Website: home-depot
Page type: receipt
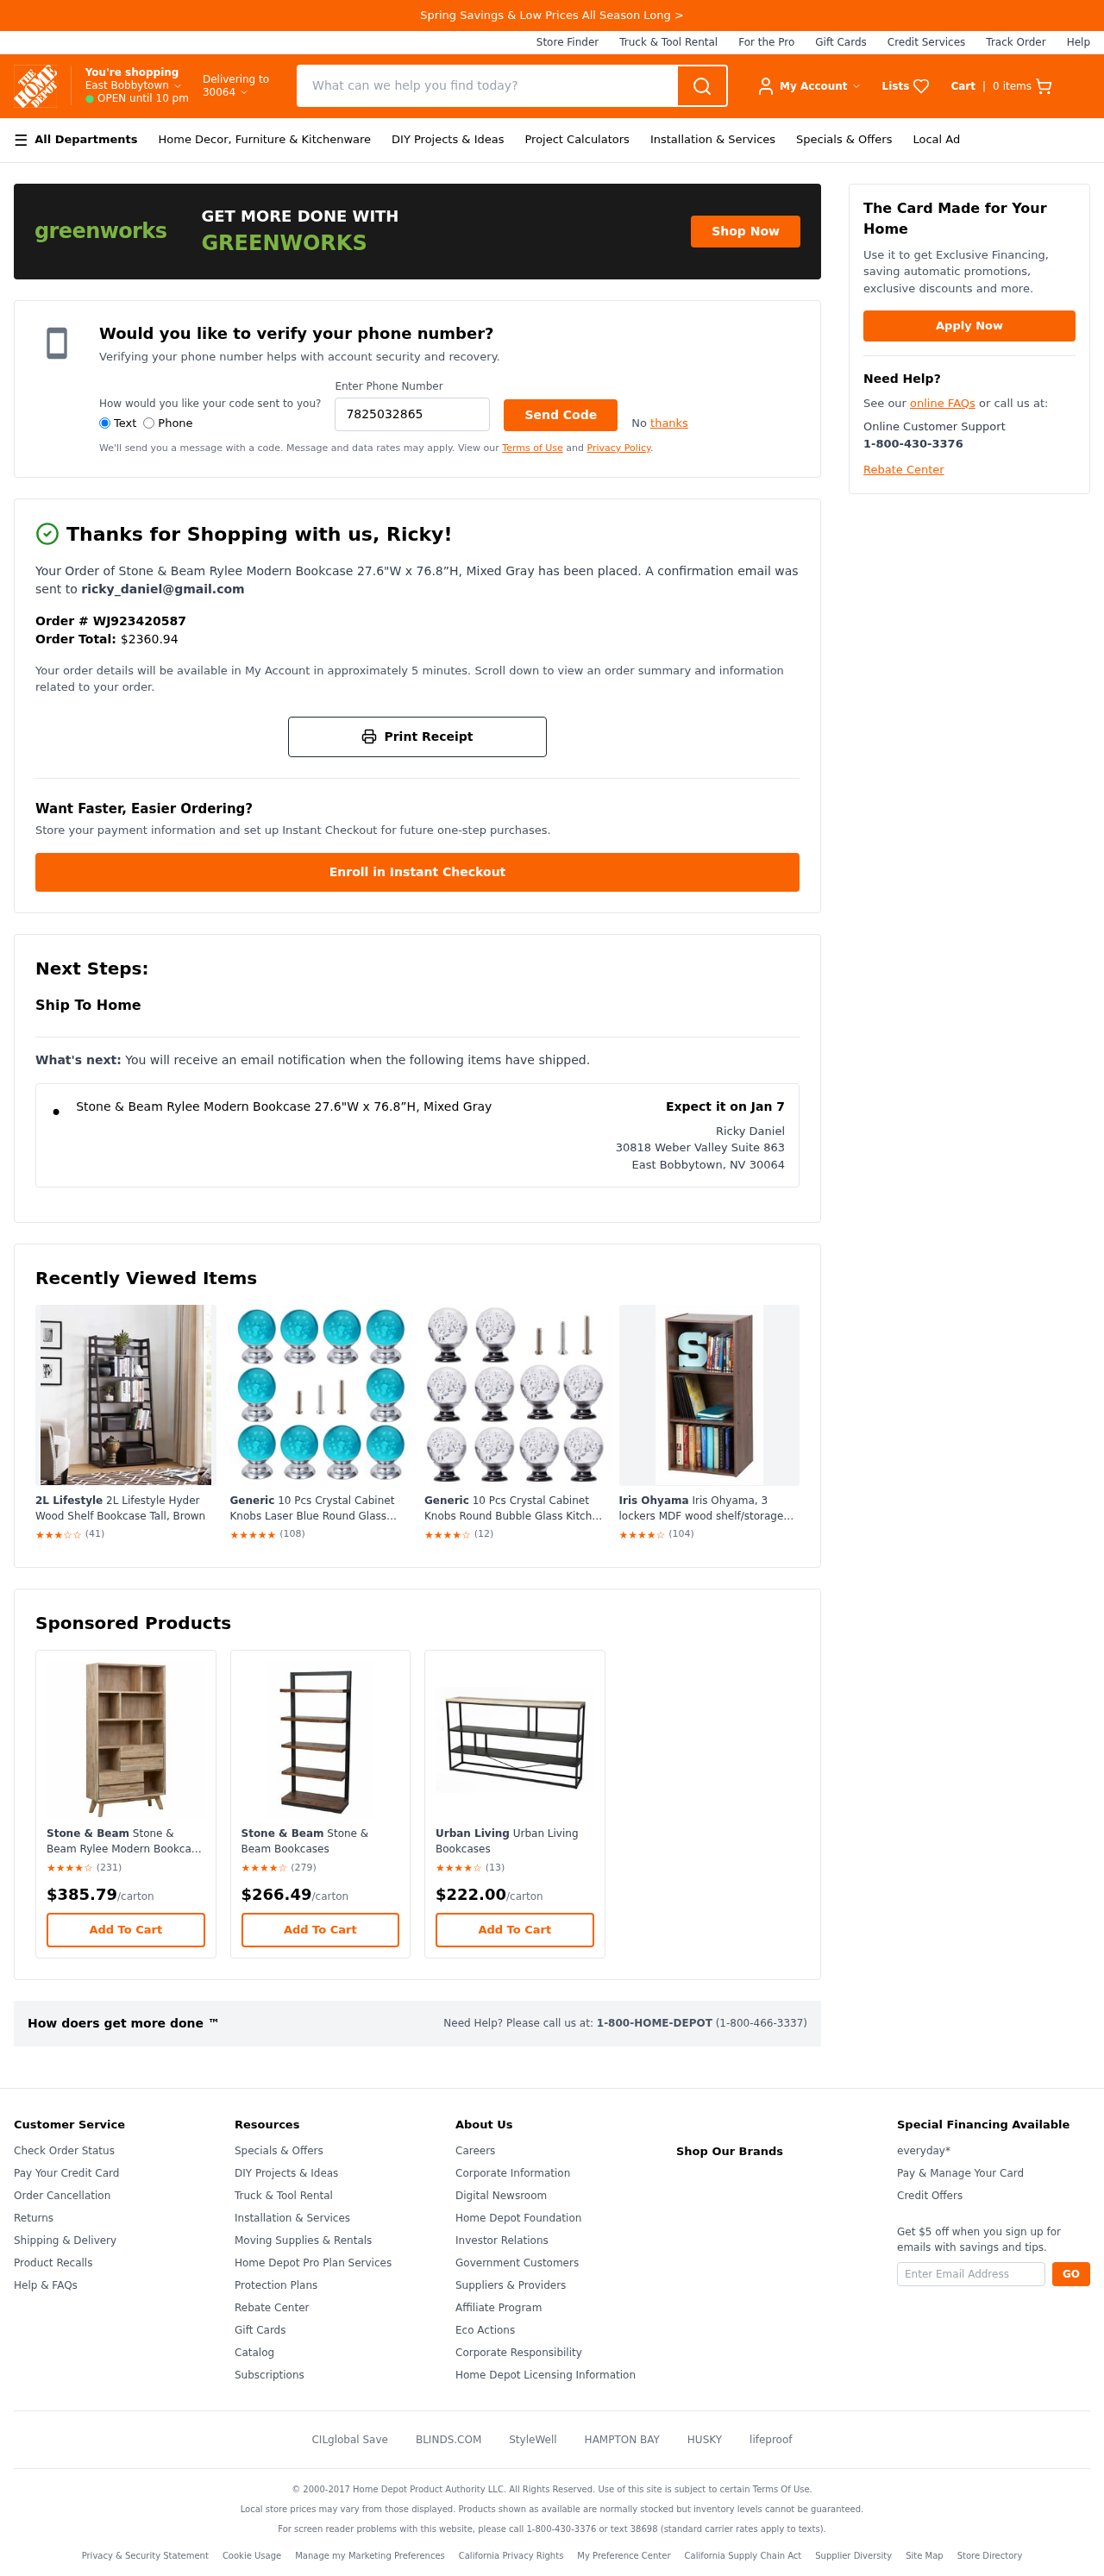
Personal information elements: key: PII_CITY
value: East Bobbytown
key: PII_CITY_STATE_ZIP
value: East Bobbytown, NV 30064
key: PII_EMAIL
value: ricky_daniel@gmail.com
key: PII_FIRSTNAME
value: Ricky
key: PII_FULLNAME
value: Ricky Daniel
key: PII_PHONE
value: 7825032865
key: PII_POSTCODE
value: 30064
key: PII_STREET
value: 30818 Weber Valley Suite 863
Product elements: key: PRODUCT1_NAME
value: Stone & Beam Rylee Modern Bookcase 27.6"W x 76.8”H, Mixed Gray
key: PRODUCT2_NAME
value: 2L Lifestyle 2L Lifestyle Hyder Wood Shelf Bookcase Tall, Brown
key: PRODUCT2_BRAND
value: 2L Lifestyle
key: PRODUCT2_RATING
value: ★★★☆☆
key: PRODUCT2_NUM_RATINGS
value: (41)
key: PRODUCT3_NAME
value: Generic 10 Pcs Crystal Cabinet Knobs Laser Blue Round Glass Kitchen Cupboard Drawer Dresser Bookcase Pull Ha
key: PRODUCT3_BRAND
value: Generic
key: PRODUCT3_RATING
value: ★★★★★
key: PRODUCT3_NUM_RATINGS
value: (108)
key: PRODUCT4_NAME
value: Generic 10 Pcs Crystal Cabinet Knobs Round Bubble Glass Kitchen Cupboard Drawer Dresser Bookcase Pull Handle
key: PRODUCT4_BRAND
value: Generic
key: PRODUCT4_RATING
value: ★★★★☆
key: PRODUCT4_NUM_RATINGS
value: (12)
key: PRODUCT5_NAME
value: Iris Ohyama Iris Ohyama, 3 lockers MDF wood shelf/storage furniture/Cube Bookcase CX-3, brown, 41.5 x 29 x 88 cm
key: PRODUCT5_BRAND
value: Iris Ohyama
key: PRODUCT5_RATING
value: ★★★★☆
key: PRODUCT5_NUM_RATINGS
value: (104)
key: PRODUCT6_NAME
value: Stone & Beam Stone & Beam Rylee Modern Bookcase 39.4"Wx76.8”H, Mixed Gray
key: PRODUCT6_BRAND
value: Stone & Beam
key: PRODUCT6_RATING
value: ★★★★☆
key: PRODUCT6_NUM_RATINGS
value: (231)
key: PRODUCT6_PRICE
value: $385.79
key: PRODUCT7_NAME
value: Stone & Beam Stone & Beam Bookcases
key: PRODUCT7_BRAND
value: Stone & Beam
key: PRODUCT7_RATING
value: ★★★★☆
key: PRODUCT7_NUM_RATINGS
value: (279)
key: PRODUCT7_PRICE
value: $266.49
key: PRODUCT8_NAME
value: Urban Living Urban Living Bookcases
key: PRODUCT8_BRAND
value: Urban Living
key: PRODUCT8_RATING
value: ★★★★☆
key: PRODUCT8_NUM_RATINGS
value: (13)
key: PRODUCT8_PRICE
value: $222.00
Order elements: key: ORDER_NUM_ITEMS
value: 0
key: ORDER_ID
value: WJ923420587
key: ORDER_TOTAL
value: $2360.94
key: ORDER_DELIVERY_DATE
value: Expect it on Jan 7